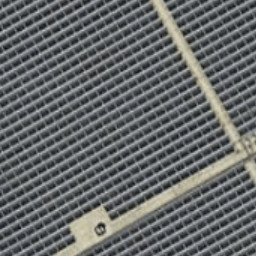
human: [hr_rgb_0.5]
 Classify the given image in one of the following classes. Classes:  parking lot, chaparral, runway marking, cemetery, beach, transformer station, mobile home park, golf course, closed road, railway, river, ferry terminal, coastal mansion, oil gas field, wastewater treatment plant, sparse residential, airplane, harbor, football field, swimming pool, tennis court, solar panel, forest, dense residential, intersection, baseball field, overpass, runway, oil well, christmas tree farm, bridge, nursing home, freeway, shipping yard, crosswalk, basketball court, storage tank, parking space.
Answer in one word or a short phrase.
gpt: solar panel